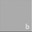
Piece: xx